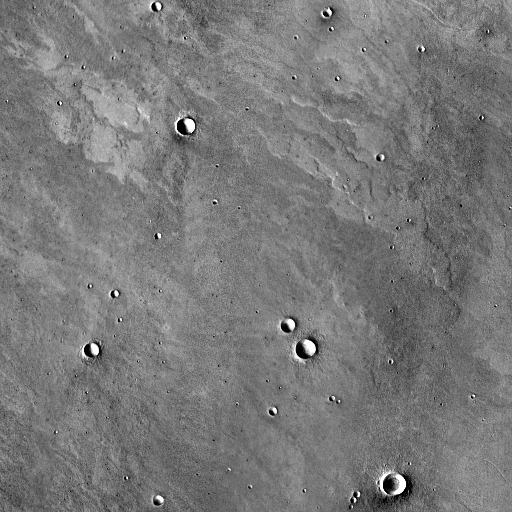
Crater classes present: Background, Other, Secondary